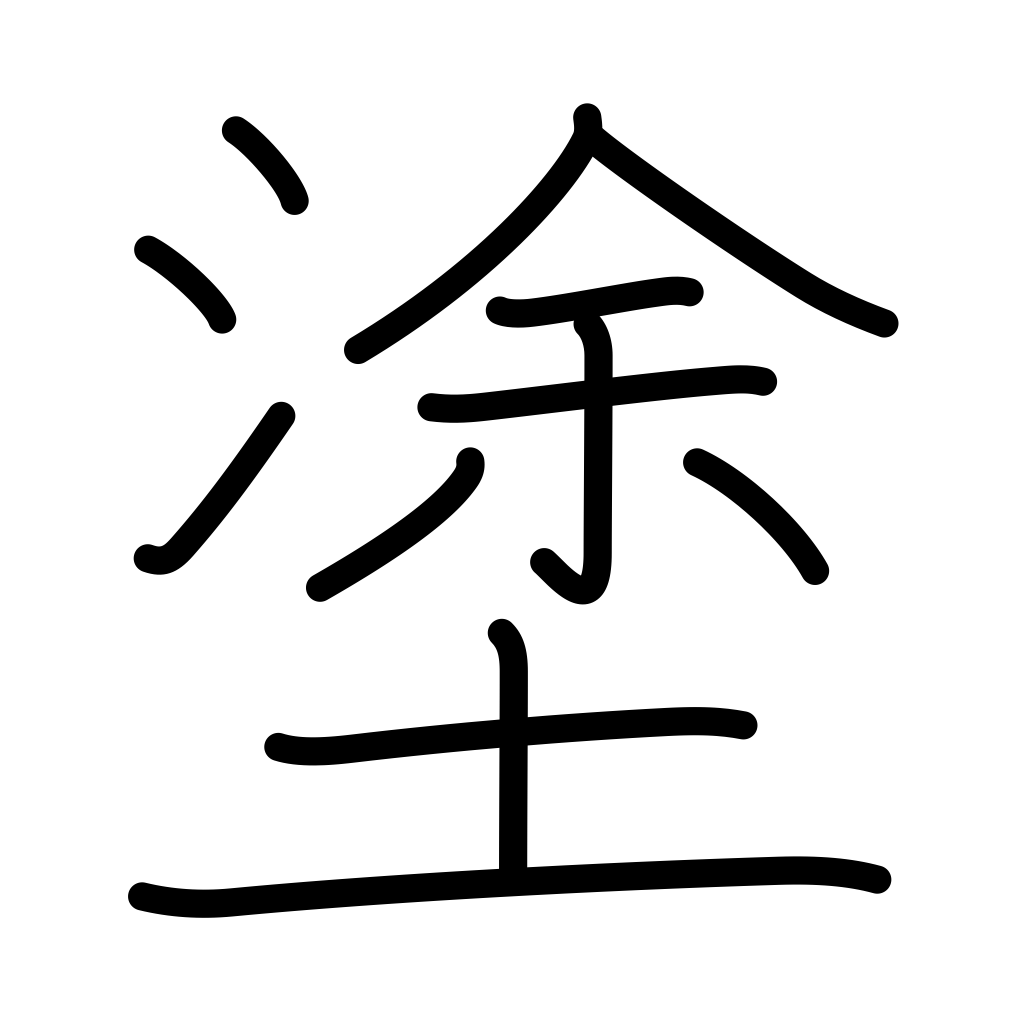
Meaning: paint, plaster, daub, smear, coating